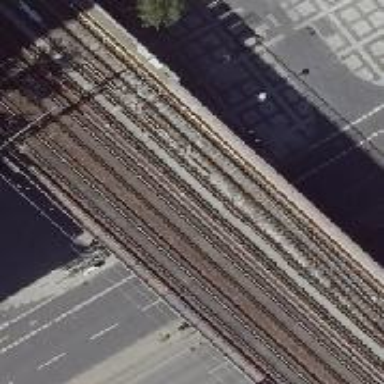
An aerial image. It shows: Bridge over electrified railway tracks with contact lines. The railway tracks are ballast-less.